Question: Here is my form
It gets the url of the image, and save it in the database. But it can show only files saved in folder "uploads", so I want to allow user to add file from any place of the PC. Help please
Maybe I can do smth in the store.php?
Create.php
'''
<form style="width: 25em; text-align: center; align-items: center;" action="store.php" method="POST">
<div class="mb-2 form-group">
<label for="exampleInputEmail1" class="mb-2">Name</label>
<input type="text" name="name" class="form-control" id="exampleInputEmail1" aria-describedby="emailHelp" placeholder="Name">
</div>
<div class="mb-2 form-group">
<label for="exampleInputPassword1" class="mb-2">Surname</label>
<input type="text" name="surname" class="form-control" id="exampleInputPassword1" placeholder="Surname">
</div>
<div class="mb-2 form-group">
<label for="inputPatronym" class="mb-2">Patronym:</label>
<input type="text" name="patronym" class="form-control"placeholder="Patronym">
</div>
<div class="mb-2 form-group">
<label for="inputPatronym" class="mb-2">Biography:</label>
<input type="text" name="description" class="form-control"placeholder="Biography">
</div>
<div class="mb-3">
<label for="formFile" class="form-label">Image</label>
<input class="form-control" name="userfile" type="file" id="formFile" accept=".img,.png,.jpeg,.jpg,.bmp">
</div>
<div class="mb-4 form-group">
<button type="submit" class="btn btn-success" >Save</button>
</div>
<a class="btn btn-primary btn-sm ml-3" href="/postati.php" role="button">Return</a>
</form>
</body>
</html>
'''
Store .php
'''
<?php
require_once __DIR__ . "/database/pdo.php";
$Name = $_POST['name'];
$Surname = $_POST['surname'];
$Patronym = $_POST['patronym'];
$Description = $_POST['description'];
$userfile = $_POST['userfile'];
$sql = "INSERT INTO 'peoples' ('Name', 'Surname', 'Patronym', 'Description', 'userfile') VALUES (:name, :surname, :patronym, :description, :userfile)";
$params = [
"name" => $Name,
"surname" => $Surname,
"patronym" => $Patronym,
"description" => $Description,
"userfile" => $userfile,
];
$prepare = $pdo->prepare($sql);
$prepare->execute($params);
$pdo->lastInsertId();
$lastInsertId=$pdo->lastInsertId();
header("Location: /postati.php")
?>
'''
View
'''
<div class="image text-center">
<img src="uploads/<?=$people['userfile']?>" width="250px" height="350px" class="center">
</div>
'''
I tried to move the file with move_uploaded_file, but then the other variables are not saving.
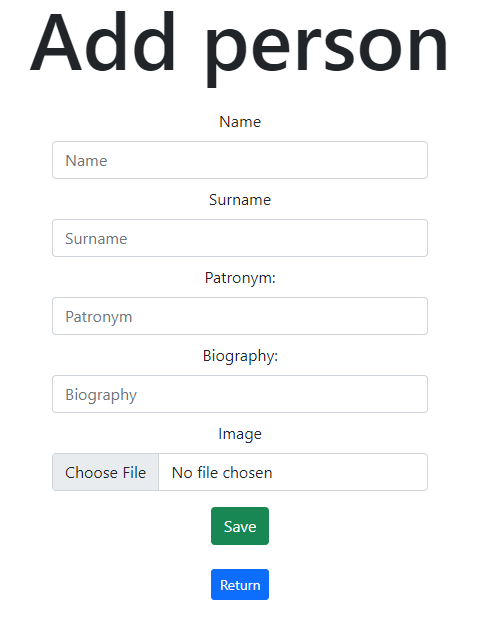
Answer: You are missing the 'enctype="multipart/form-data"' declaration in your form. You need this if you want a file upload form.
'''
<form enctype="multipart/form-data" action="store.php" method="POST">
'''